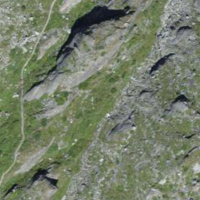
EUNIS habitat code: 48
Species observed at this site:
Campanula scheuchzeri
Trifolium pratense